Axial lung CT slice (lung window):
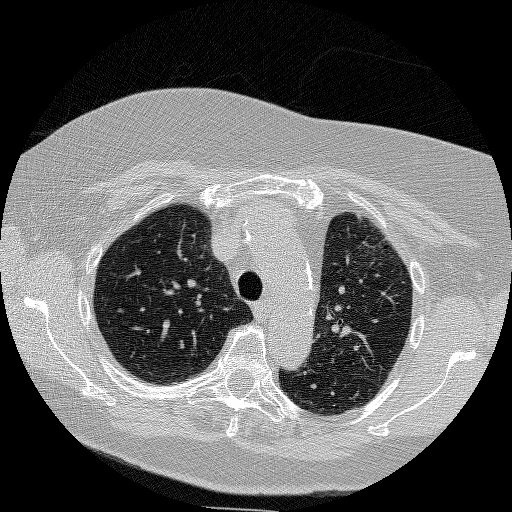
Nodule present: no